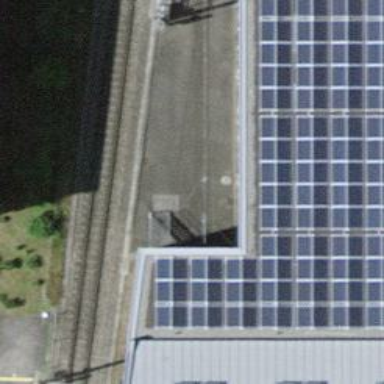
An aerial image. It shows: Narrow-gauge railway yard with electrified tracks using contact line.